Question: The webpage title on MobileSafari looks carven,host to make this effect?And what's the font family and font size of the title?
Thank you very much!

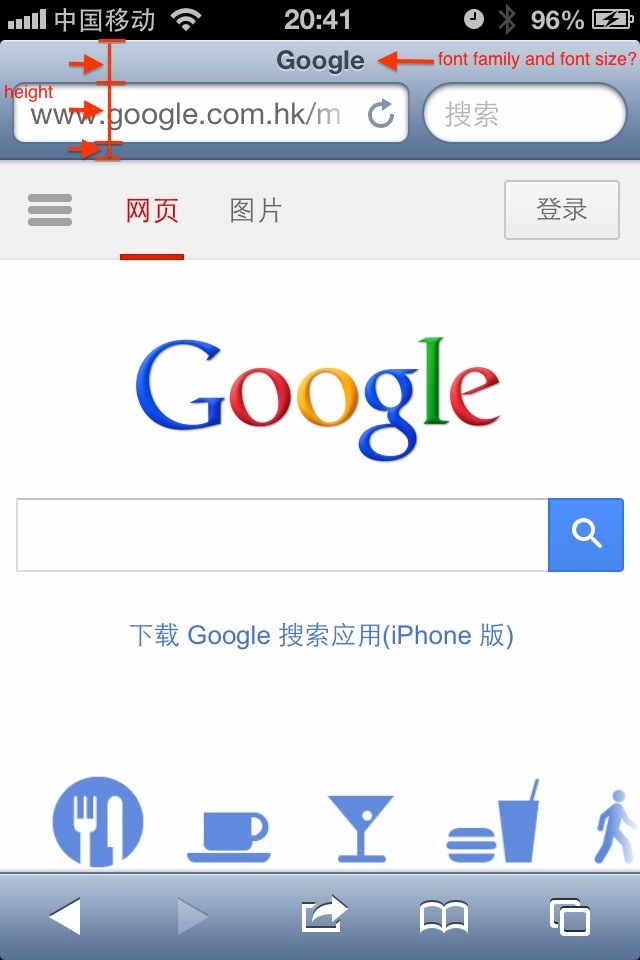
Answer: 1. Open any iOS project in Xcode.
2. Launch MobileSafari in the simulator and visit google.
3. In Xcode, choose Product > Attach to Process > MobileSafari.
4. Choose Product > Debug > Pause.
5. In the debug console, type po [[UIApp keyWindow] recursiveDescription].
Note that this only works on the simulator. On the device, you can only attach to apps that you have installed using Xcode.
Doing all that gives you a printout of Mobile Safari's view hierarchy. Searching through it, I find this 'UILabel':
'''
| | | | | <UILabel: 0x1096e800; frame = (0 0; 308 16); text = 'Google'; clipsToBounds = YES; userInteractionEnabled = NO; layer = <CALayer: 0x1096e8c0>>
'''
The address of the 'UILabel' object will be different each time we do this.
Anyway, we can print that label's font like this:
'''
(lldb) po [0x1096e800 font]
$2 = 0x0bb88110 <UICFFont: 0xbb88110> font-family: ".Helvetica NeueUI"; font-weight: bold; font-style: normal; font-size: 13px
'''
We can print its text color:
'''
(lldb) po [0x1096e800 textColor]
$13 = 0x1096eb50 UIDeviceRGBColorSpace 0.173 0.212 0.259 0.9
'''
We can also print its shadow color:
'''
(lldb) po [0x1096e800 shadowColor]
$4 = 0x1096eb70 UIDeviceWhiteColorSpace 1 0.43
'''
Printing the shadow offset is harder, because it is a 'CGSize' structure, not a built-in type. The debugger doesn't know about 'CGSize' because MobileSafari doesn't include debug information. We have to give the debugger a definition. This hideous command works:
'''
(lldb) expr -o -- typedef struct { float x; float y; } CGSize; (id)[NSValue valueWithCGSize:(CGSize)[(id)0x1096e800 shadowOffset]]
$11 = 0x08063e60 NSSize: {0, 1}
'''